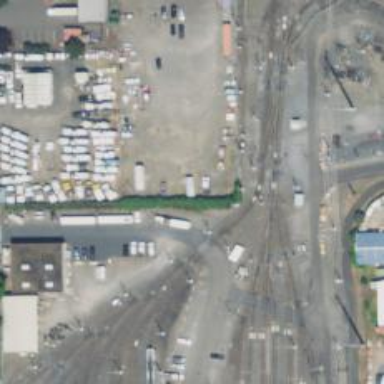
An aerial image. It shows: Railway level crossing.